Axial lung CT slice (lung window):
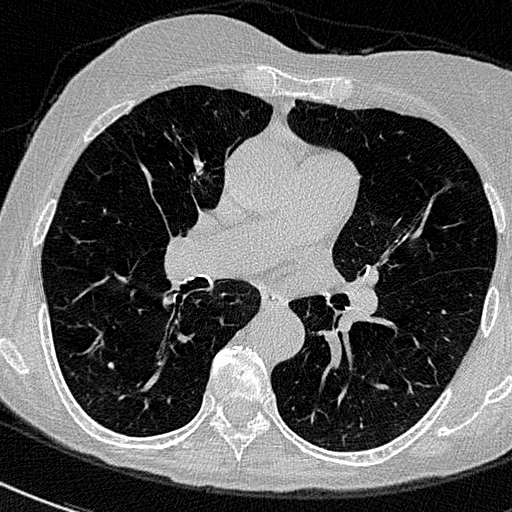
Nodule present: no